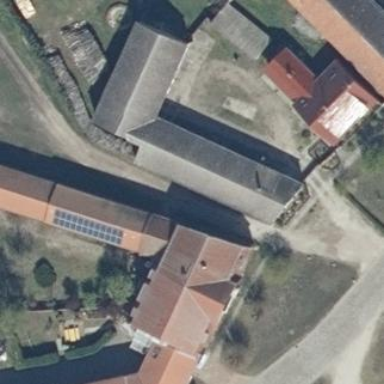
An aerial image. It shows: Gabled roof on farm auxiliary building.